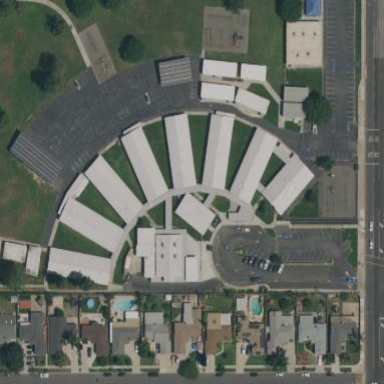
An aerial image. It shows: School.